Question: I have hosted .NET 4.0 / ASP.NET MVC 3 app on IIS 6 on Windows SErver 2003 machine. When I browse the app i get below error:
> Access to the path 'C:\Program Files\Reference Assemblies\Microsoft\Framework' is denied.

I have installed .net 4.0 on machine and when I checked the path referred in error I don't see .net 4.0 folder there. So it's very confusing and not able to figure out where is the problem?
I would appreciate if anyone can help on this.
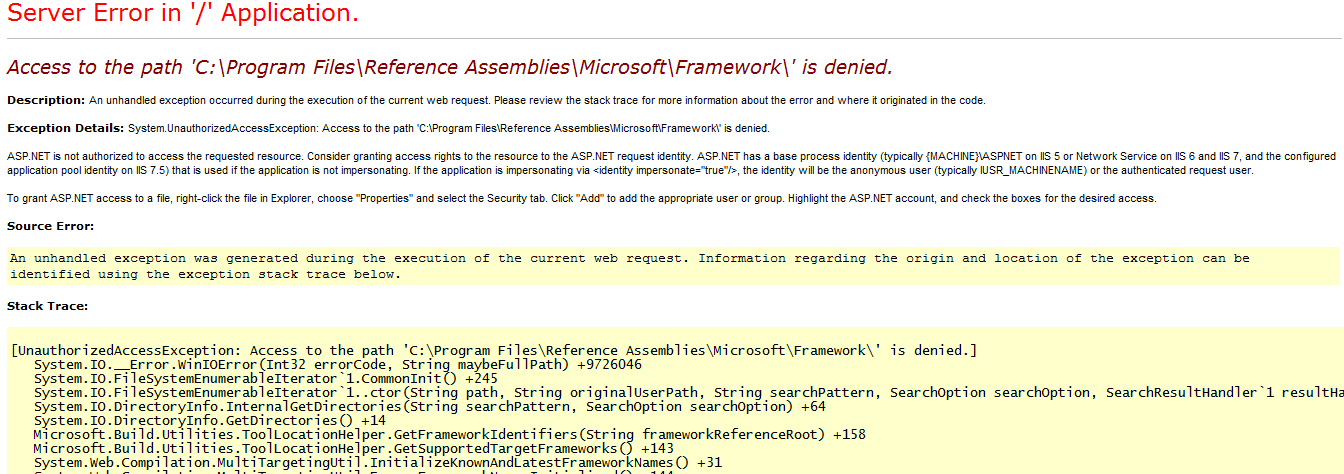
Answer: The issue got solved when I installed MVC3 on my server.